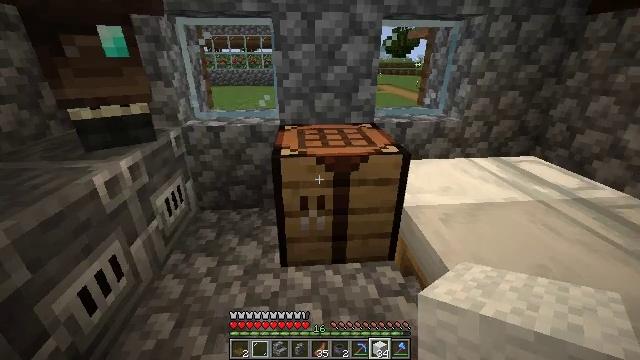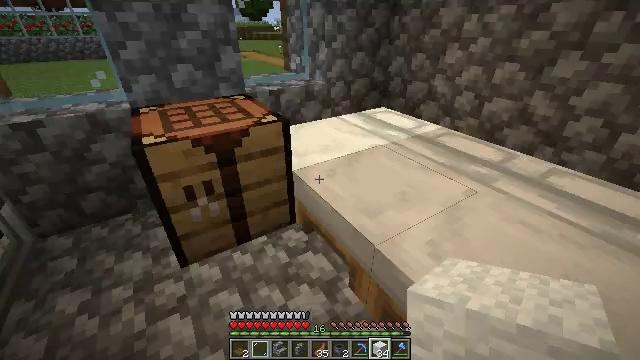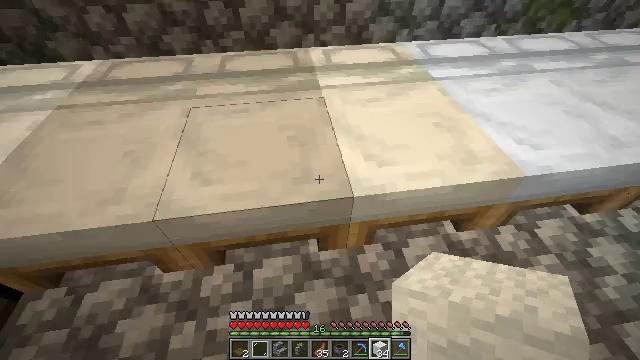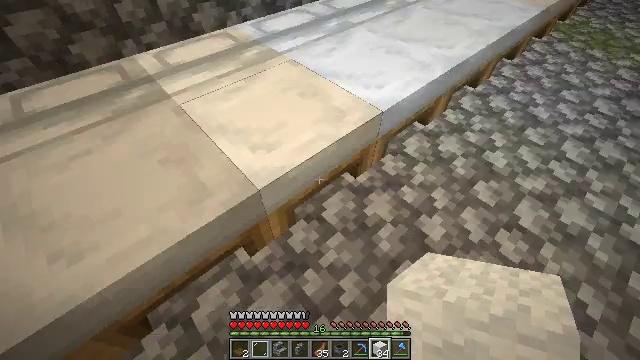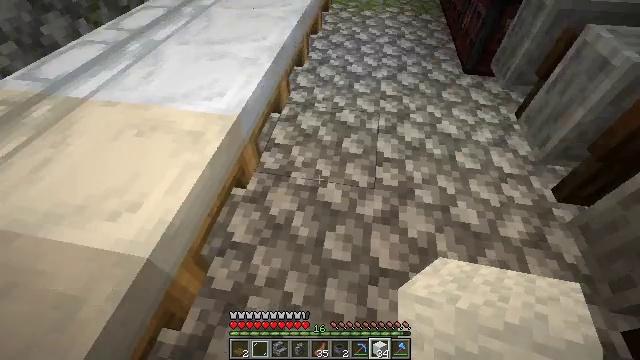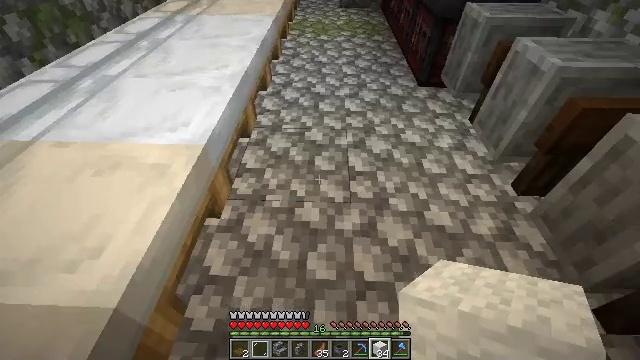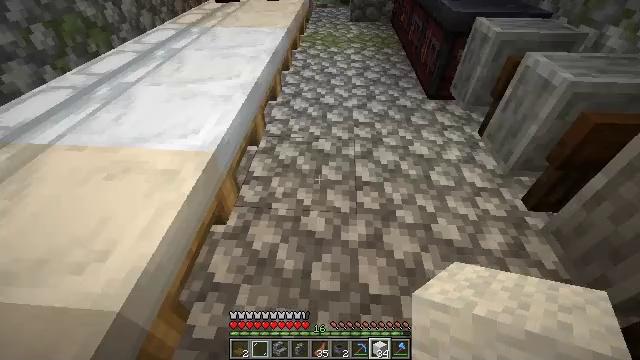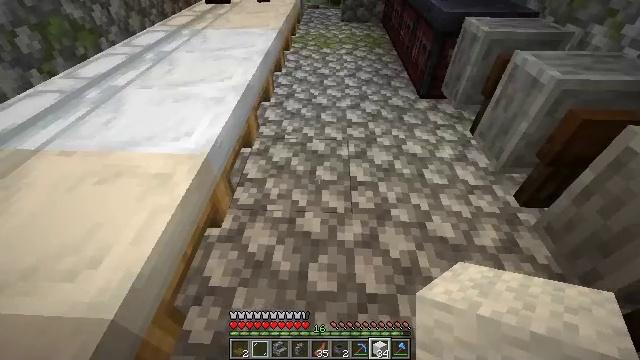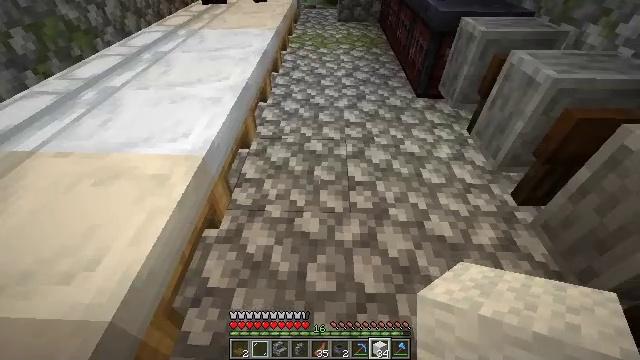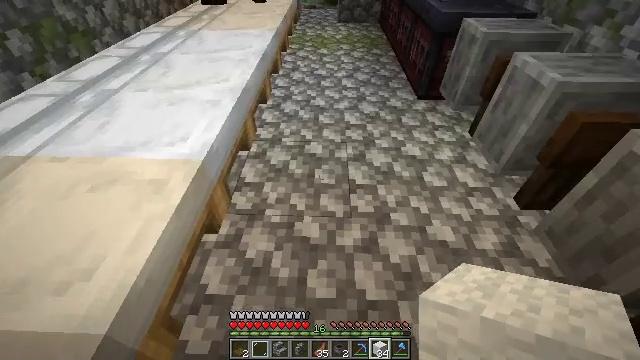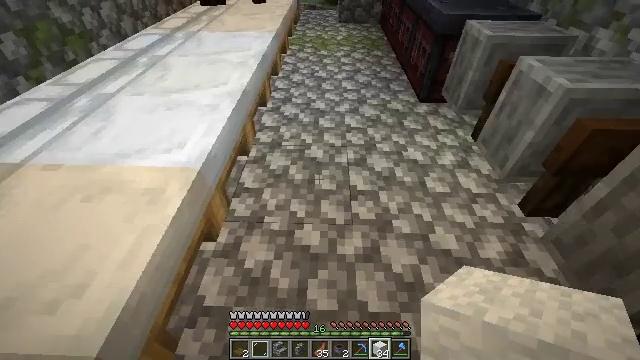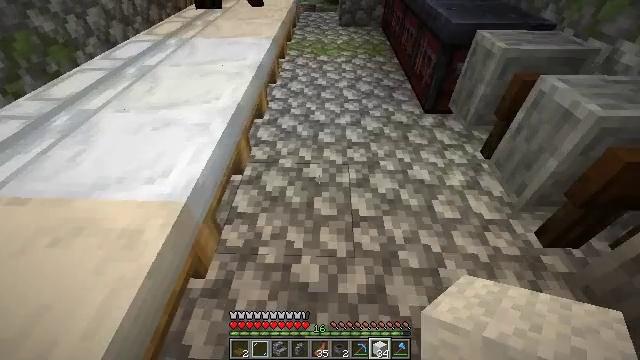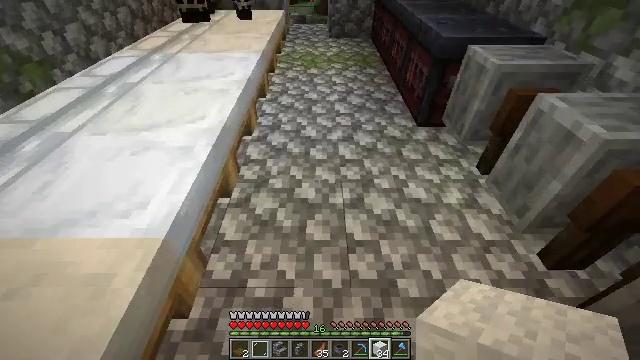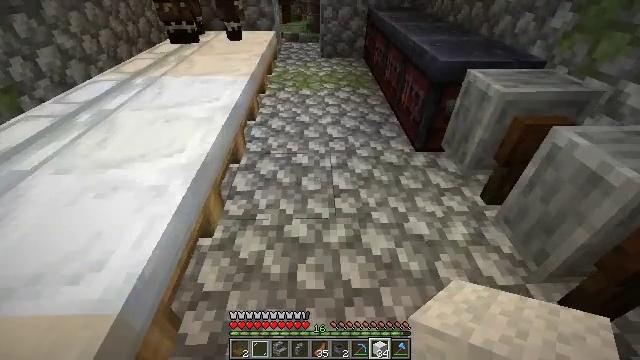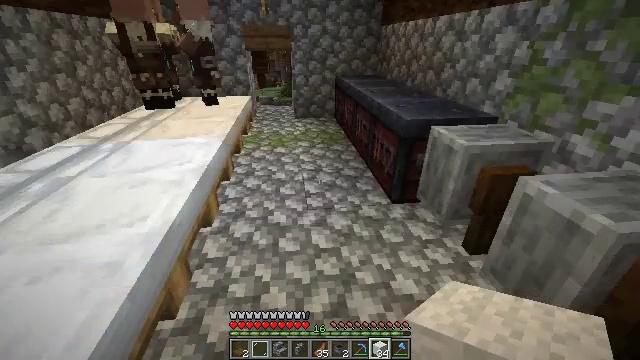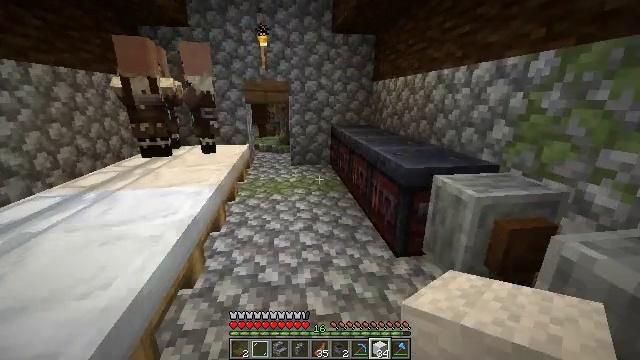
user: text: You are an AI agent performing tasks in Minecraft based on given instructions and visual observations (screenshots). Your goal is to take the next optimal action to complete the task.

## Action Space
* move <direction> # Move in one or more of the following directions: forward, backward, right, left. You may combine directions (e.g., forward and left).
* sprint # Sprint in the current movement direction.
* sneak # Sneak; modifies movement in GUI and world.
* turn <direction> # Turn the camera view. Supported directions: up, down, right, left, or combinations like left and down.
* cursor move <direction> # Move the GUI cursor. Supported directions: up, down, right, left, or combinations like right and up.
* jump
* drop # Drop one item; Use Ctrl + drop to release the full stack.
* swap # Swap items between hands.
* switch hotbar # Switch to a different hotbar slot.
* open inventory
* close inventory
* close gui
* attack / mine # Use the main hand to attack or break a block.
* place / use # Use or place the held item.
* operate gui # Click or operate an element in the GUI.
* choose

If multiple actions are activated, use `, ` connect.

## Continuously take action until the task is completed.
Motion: motion action
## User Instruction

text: Mine the blue bed to pick it up.
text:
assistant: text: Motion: turn right and down
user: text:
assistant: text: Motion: turn right and down
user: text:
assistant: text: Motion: turn right and down
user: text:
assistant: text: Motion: turn right
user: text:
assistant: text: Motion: turn right and up
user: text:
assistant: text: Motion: turn left and up
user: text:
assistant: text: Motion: turn right
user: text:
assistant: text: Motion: no_op
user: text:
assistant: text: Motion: move forward
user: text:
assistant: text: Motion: move forward
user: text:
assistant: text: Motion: move forward
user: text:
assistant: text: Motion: move forward, turn right and up
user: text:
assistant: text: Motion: move forward, turn right and up
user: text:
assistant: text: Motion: move forward, sprint, turn right and up
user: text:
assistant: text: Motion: move forward, sprint, turn up
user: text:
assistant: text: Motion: move forward, sprint, turn left and up
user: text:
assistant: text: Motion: move forward, turn left and up
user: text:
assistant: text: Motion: move forward
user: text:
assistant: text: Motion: move forward
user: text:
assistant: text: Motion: move forward, sprint
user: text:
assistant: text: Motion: move forward, sprint
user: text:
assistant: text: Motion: move forward, sprint, turn left
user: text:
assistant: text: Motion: move forward, turn left
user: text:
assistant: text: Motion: move forward
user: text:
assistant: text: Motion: move forward
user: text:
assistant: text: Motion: move forward
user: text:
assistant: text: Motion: move forward
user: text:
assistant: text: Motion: move forward
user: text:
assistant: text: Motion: move forward
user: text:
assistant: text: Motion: move forward